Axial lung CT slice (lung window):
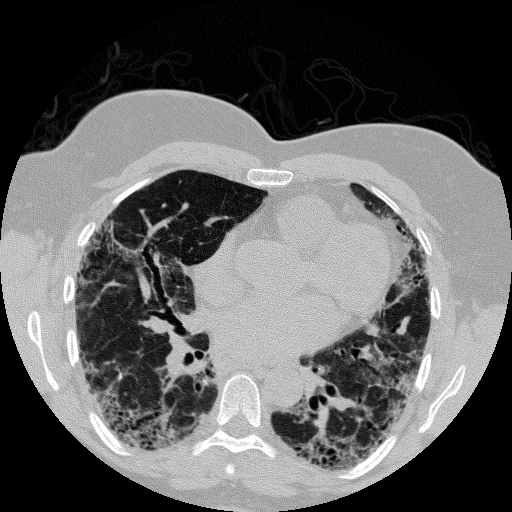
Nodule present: no